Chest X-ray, AP view. Patient: 27 years old, sex M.
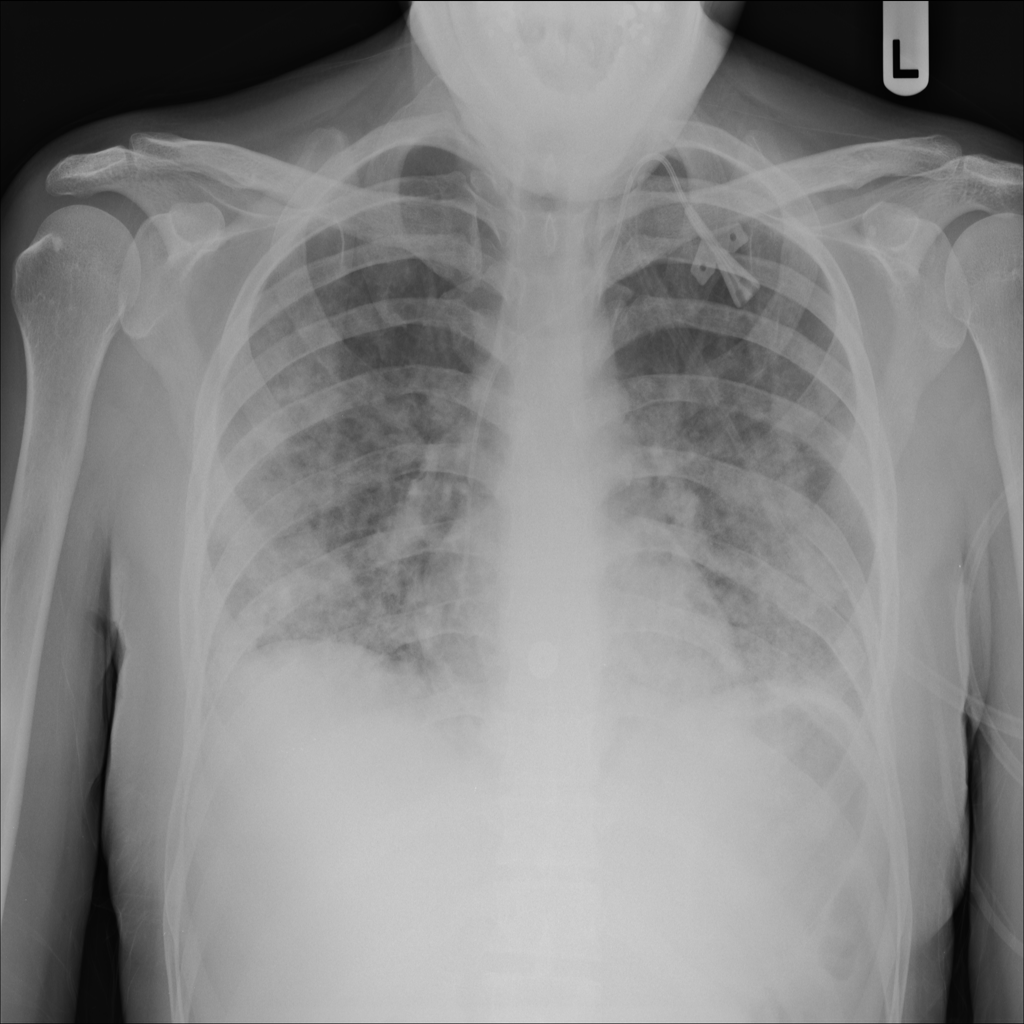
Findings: Infiltration